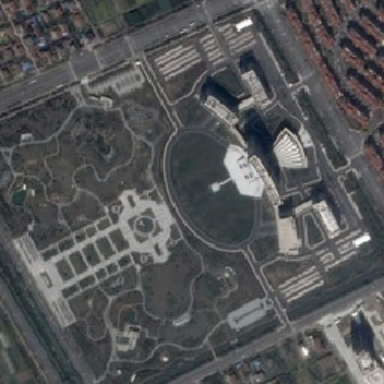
Square area is large square .